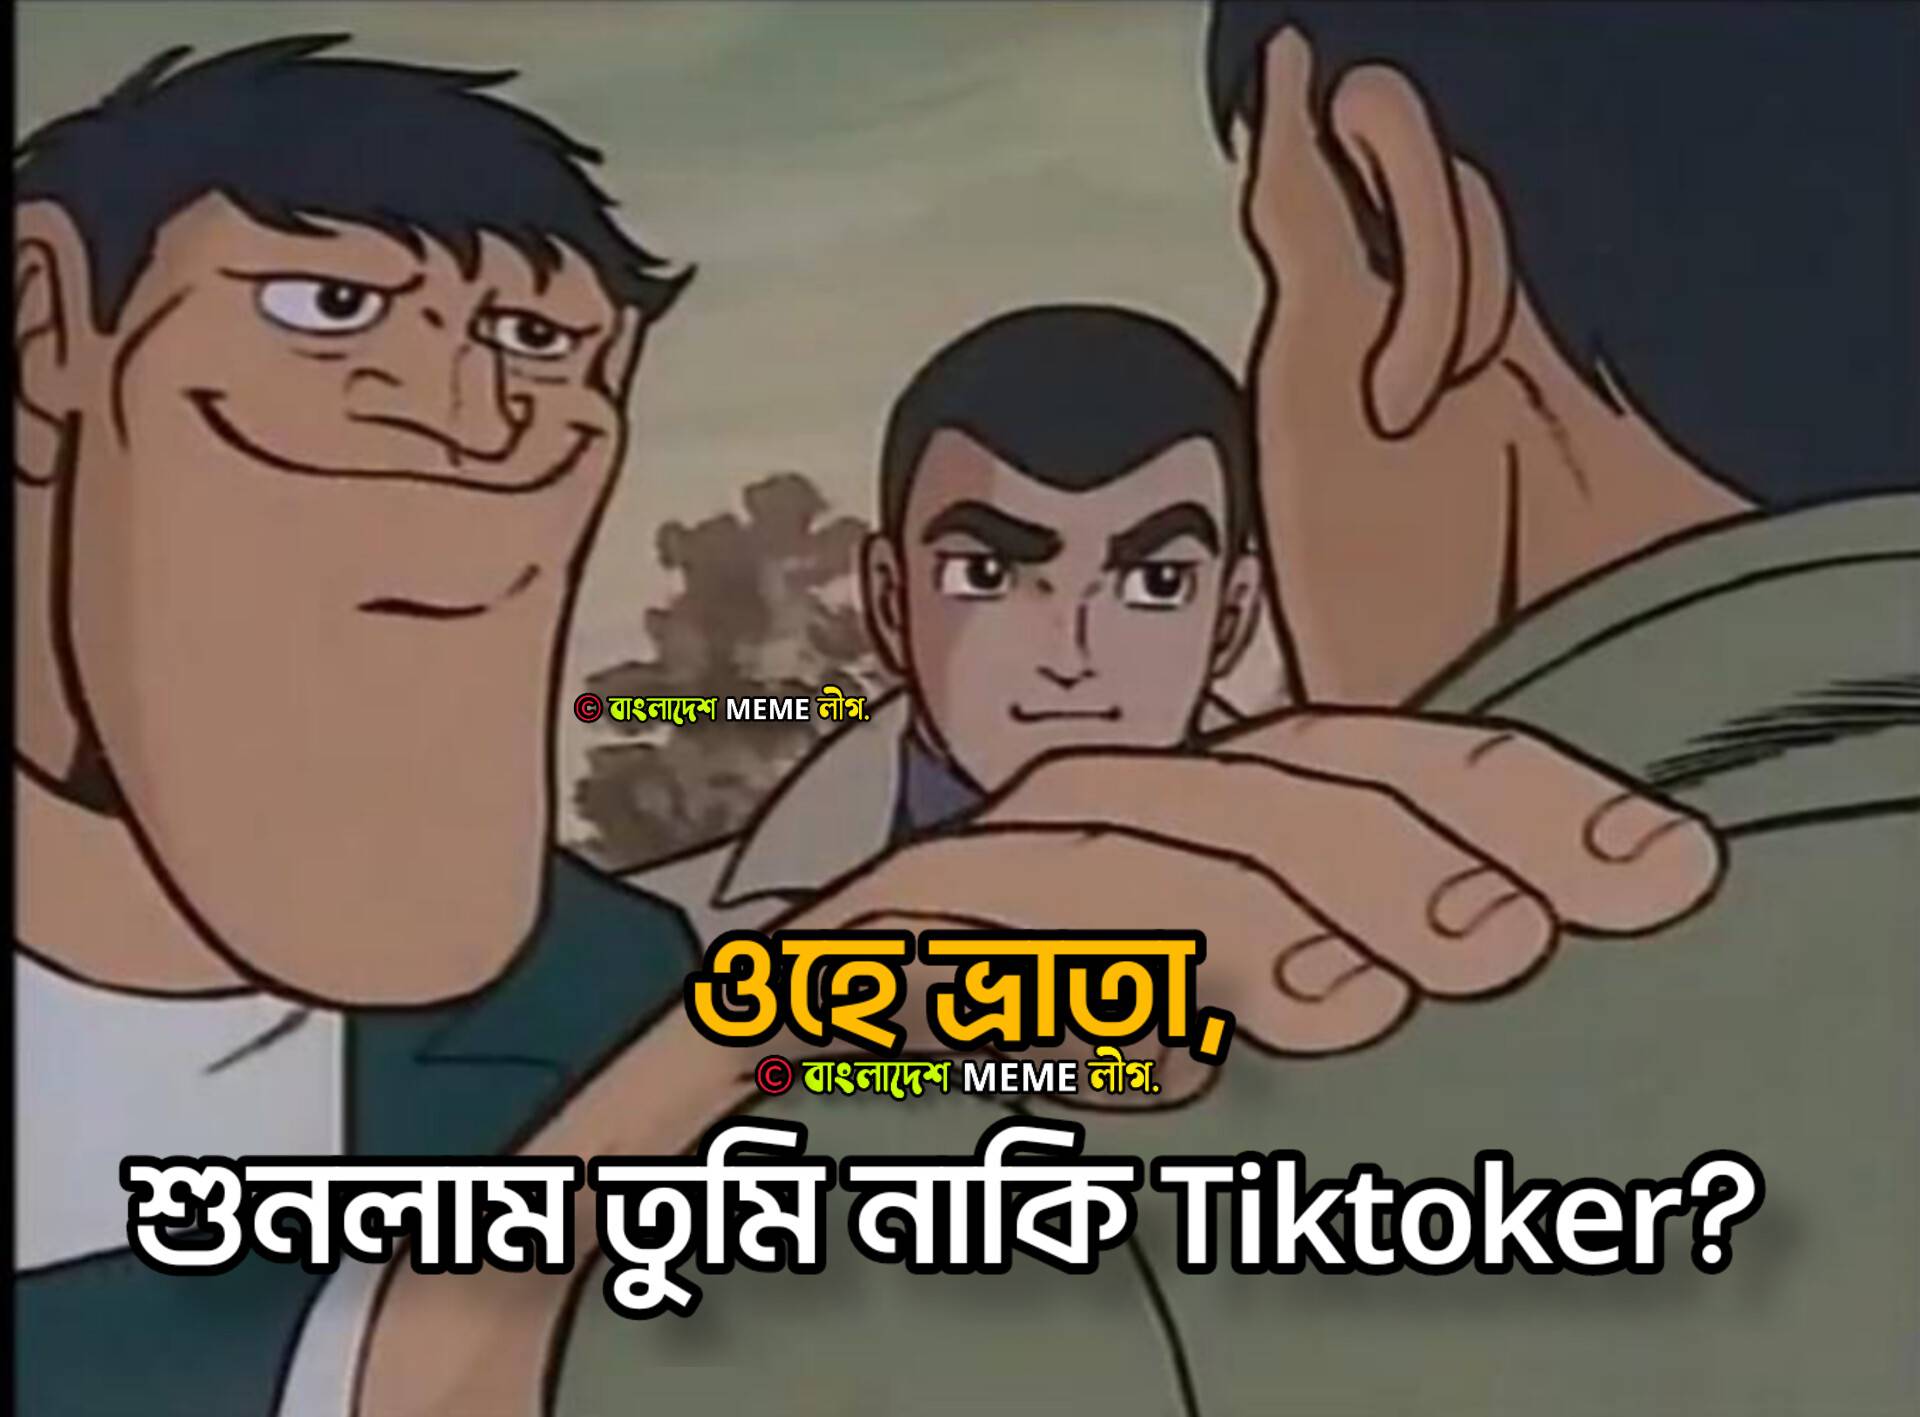
Text: ওহে ভ্রাতা শুনলাম তুমি নাকি টিকটকার?
Label: Non Hate